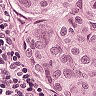
Metastatic tissue present: yes